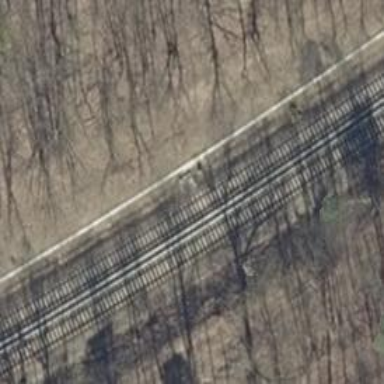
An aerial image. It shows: Railway signal.